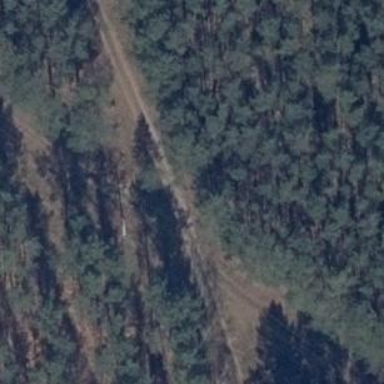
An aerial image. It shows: Sandy track with grade 4 tracktype.